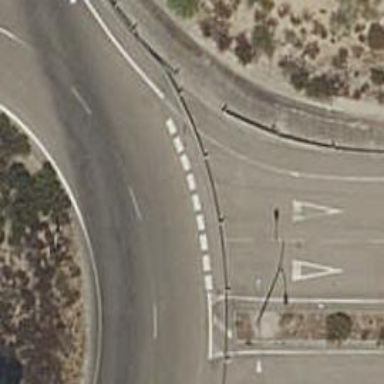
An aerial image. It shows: Tertiary road that leads to roundabout.